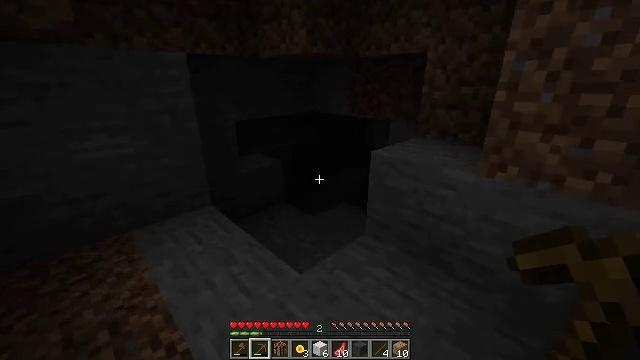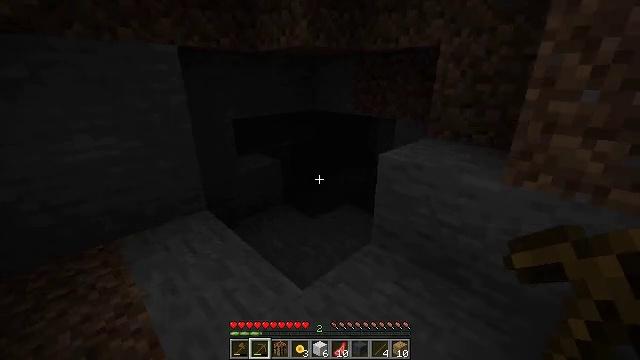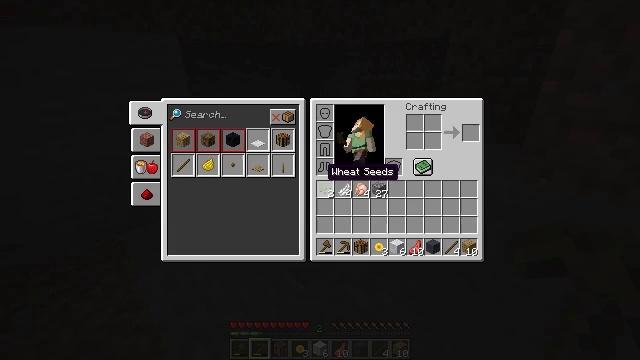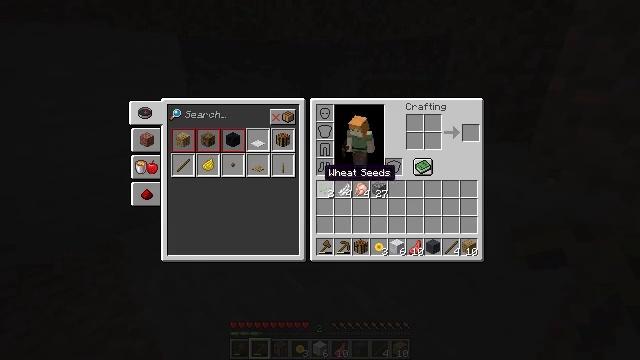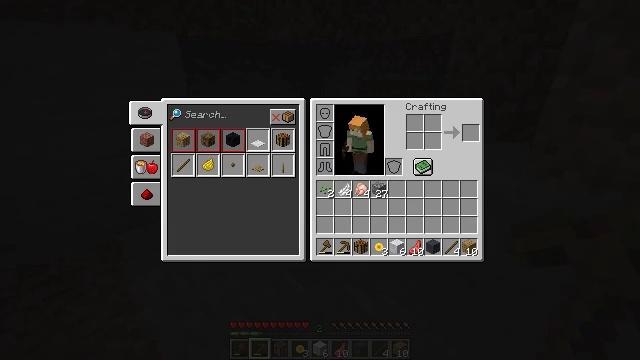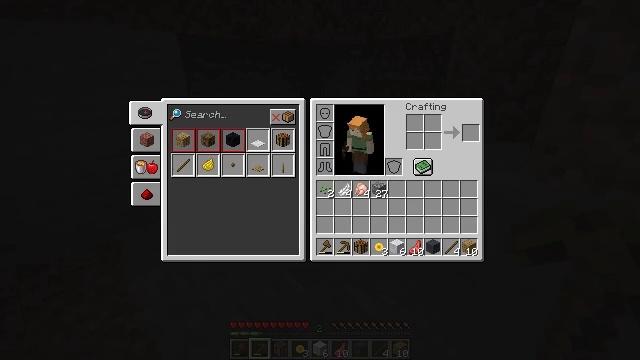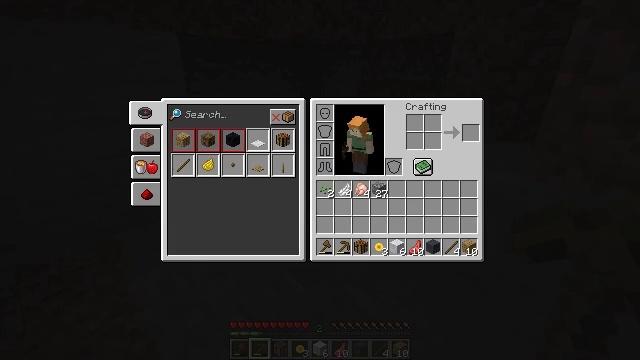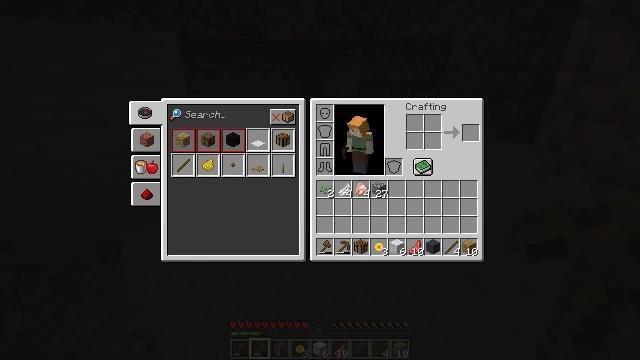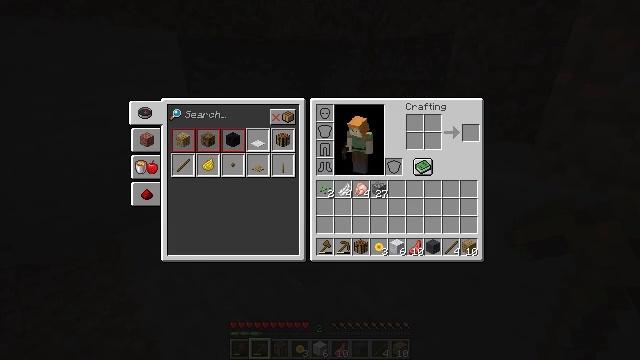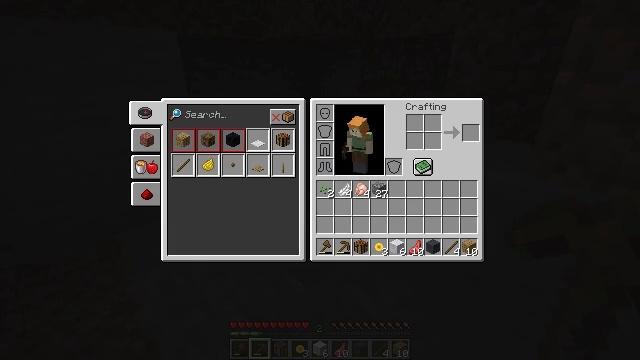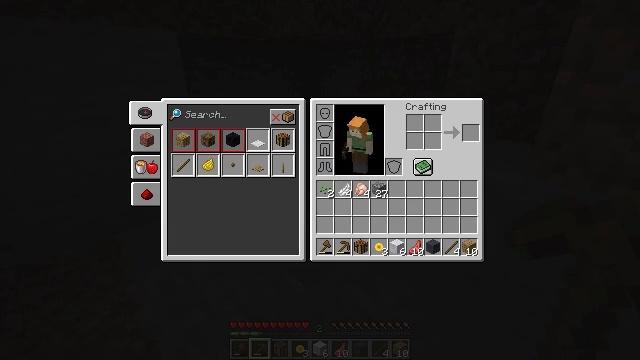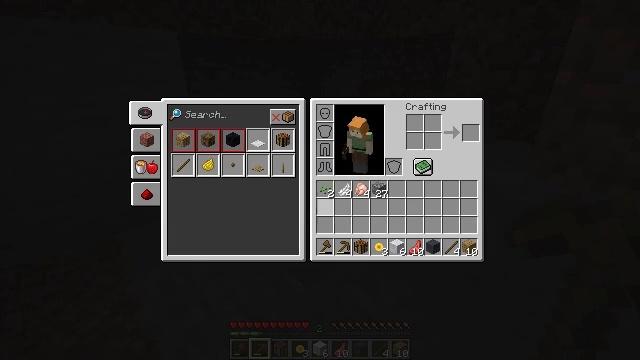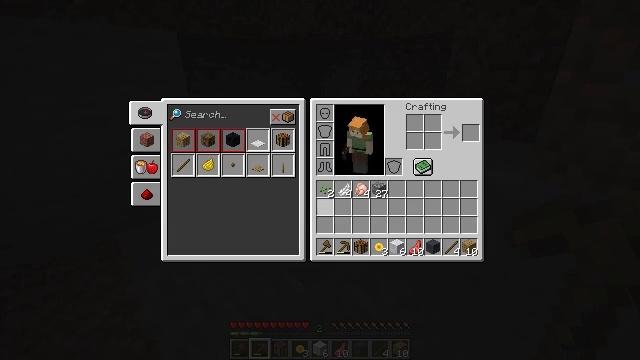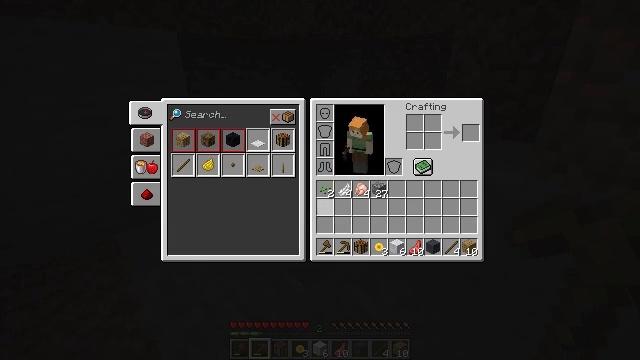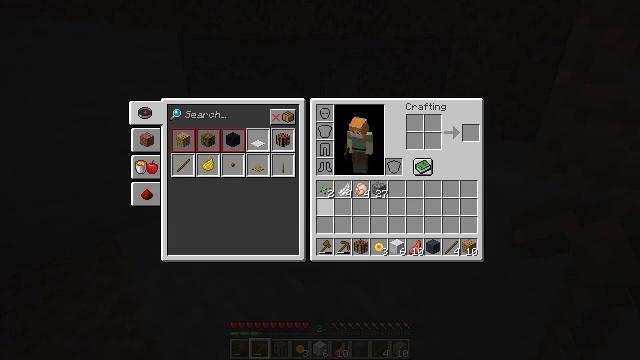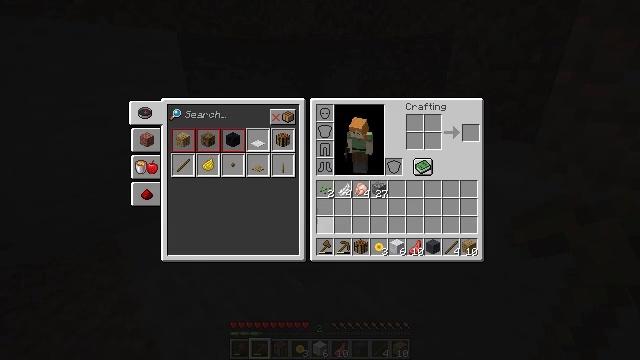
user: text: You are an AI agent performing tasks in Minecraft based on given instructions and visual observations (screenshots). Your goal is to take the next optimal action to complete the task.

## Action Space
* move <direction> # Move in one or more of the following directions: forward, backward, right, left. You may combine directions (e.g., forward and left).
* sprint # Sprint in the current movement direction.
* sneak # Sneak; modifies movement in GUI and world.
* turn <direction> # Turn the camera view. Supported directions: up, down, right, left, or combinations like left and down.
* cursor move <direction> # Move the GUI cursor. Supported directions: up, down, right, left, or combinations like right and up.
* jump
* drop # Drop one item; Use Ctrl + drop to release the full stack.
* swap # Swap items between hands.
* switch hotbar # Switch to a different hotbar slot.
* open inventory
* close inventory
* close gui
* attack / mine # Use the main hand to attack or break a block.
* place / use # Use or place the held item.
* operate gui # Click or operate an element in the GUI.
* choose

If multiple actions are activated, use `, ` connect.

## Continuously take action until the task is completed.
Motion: motion action
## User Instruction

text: Remove a wooden axe from the inventory.
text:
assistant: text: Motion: no_op
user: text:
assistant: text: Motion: turn down, open inventory
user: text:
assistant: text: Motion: open inventory
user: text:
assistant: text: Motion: cursor move left, open inventory
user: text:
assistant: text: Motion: open inventory
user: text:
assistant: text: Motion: no_op
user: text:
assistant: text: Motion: no_op
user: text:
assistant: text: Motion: no_op
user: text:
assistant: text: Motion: cursor move down
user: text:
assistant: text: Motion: no_op
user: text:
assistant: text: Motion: no_op
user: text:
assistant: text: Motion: no_op
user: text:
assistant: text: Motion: no_op
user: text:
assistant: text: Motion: cursor move down
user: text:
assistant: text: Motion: no_op
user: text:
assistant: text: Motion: cursor move down
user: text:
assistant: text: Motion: no_op
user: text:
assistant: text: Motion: no_op
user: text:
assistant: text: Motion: no_op
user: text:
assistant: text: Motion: no_op
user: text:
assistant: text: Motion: no_op
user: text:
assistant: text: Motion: no_op
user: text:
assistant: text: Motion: no_op
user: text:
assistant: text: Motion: operate gui
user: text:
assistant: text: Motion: operate gui
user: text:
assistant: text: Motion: operate gui
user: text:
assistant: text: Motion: cursor move up
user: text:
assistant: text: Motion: cursor move left and up
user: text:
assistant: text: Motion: cursor move left and down
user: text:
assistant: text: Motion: cursor move down